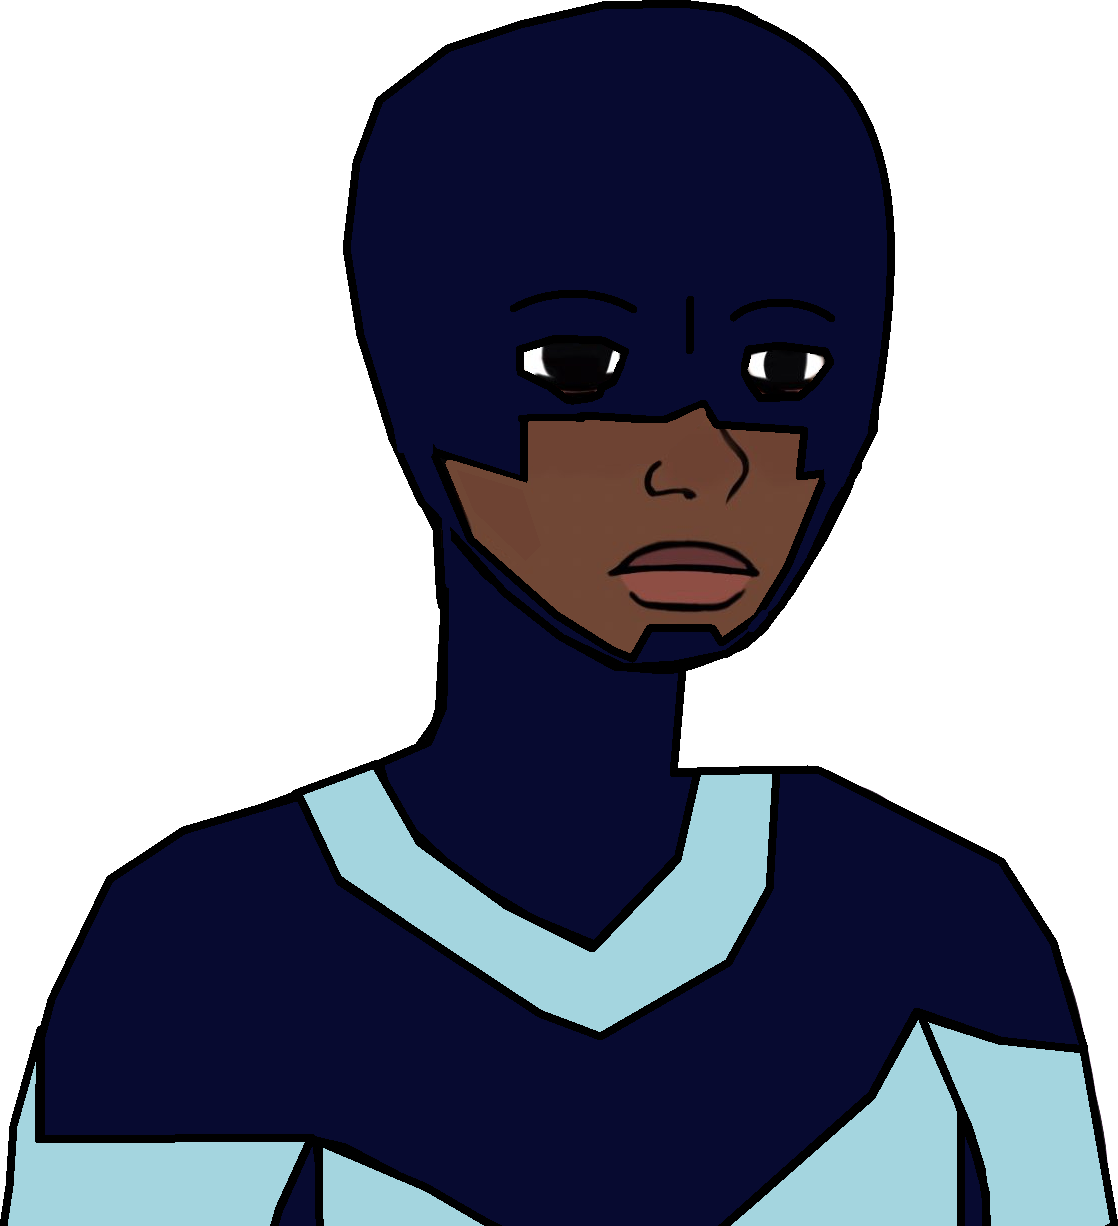
Label: 5_Twinkjak